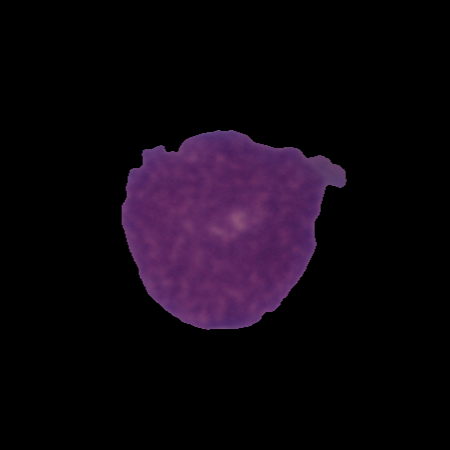
Label: cancer